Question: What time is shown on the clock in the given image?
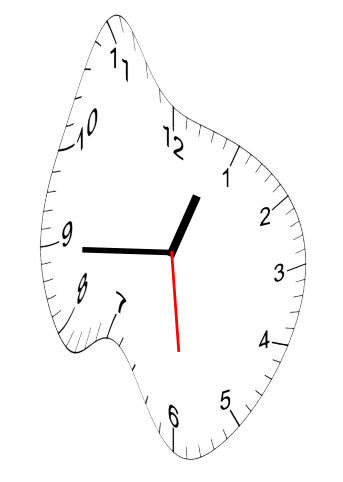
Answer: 12:44:29